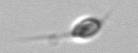
Label: Chrysochromulina